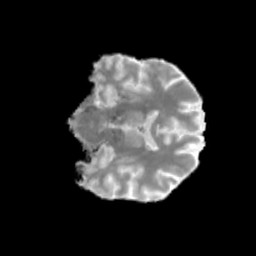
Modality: MD
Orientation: coronal
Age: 62
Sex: female
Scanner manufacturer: siemens
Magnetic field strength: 3 T
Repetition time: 3.23 s
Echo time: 0.0892 s